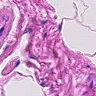
Metastatic tissue present: no